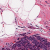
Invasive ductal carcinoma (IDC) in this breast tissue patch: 1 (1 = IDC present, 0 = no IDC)